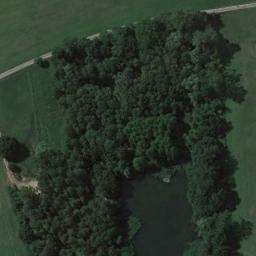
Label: forest